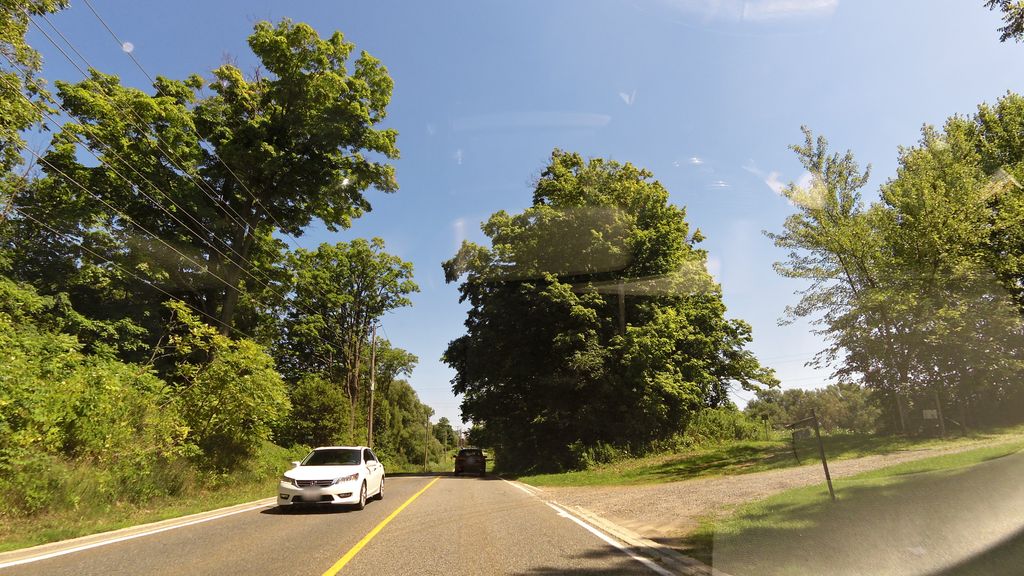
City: hamilton